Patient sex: M
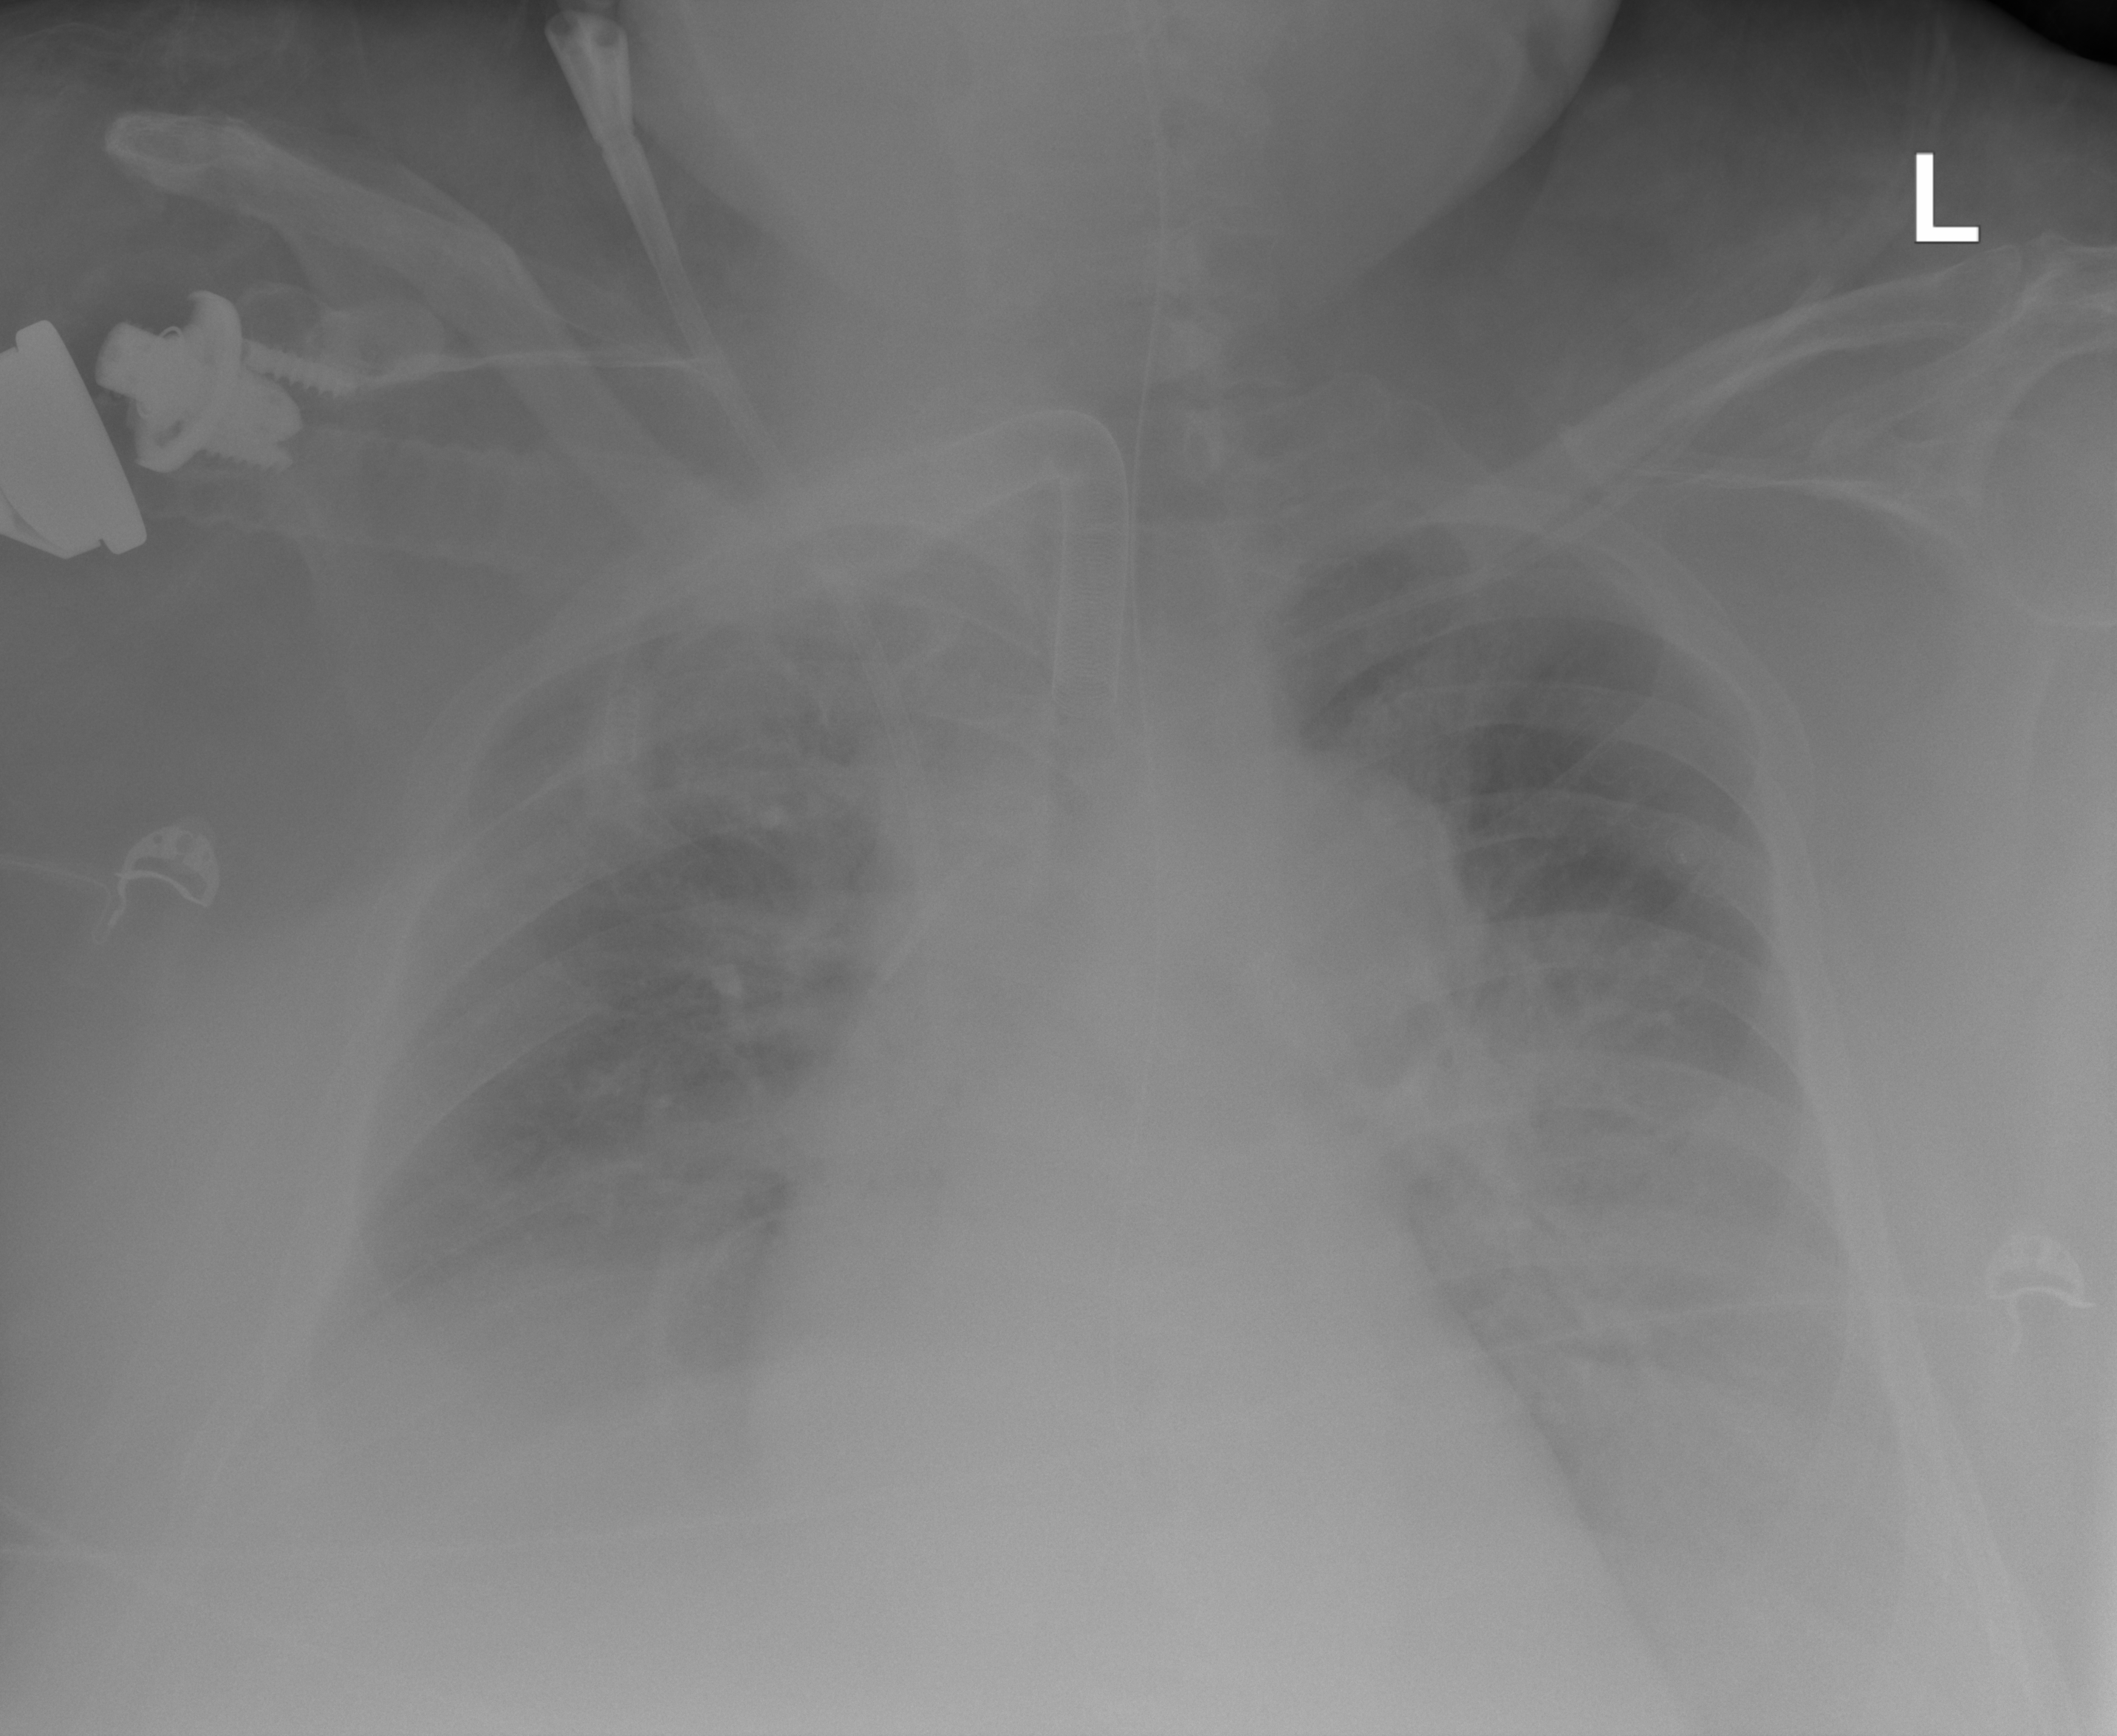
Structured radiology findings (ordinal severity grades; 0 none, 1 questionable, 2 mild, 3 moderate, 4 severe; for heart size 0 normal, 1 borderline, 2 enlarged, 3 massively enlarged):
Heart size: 0
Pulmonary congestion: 2
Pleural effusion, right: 4
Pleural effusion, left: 4
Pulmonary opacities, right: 2
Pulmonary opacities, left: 2
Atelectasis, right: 3
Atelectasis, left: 3